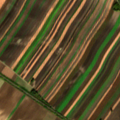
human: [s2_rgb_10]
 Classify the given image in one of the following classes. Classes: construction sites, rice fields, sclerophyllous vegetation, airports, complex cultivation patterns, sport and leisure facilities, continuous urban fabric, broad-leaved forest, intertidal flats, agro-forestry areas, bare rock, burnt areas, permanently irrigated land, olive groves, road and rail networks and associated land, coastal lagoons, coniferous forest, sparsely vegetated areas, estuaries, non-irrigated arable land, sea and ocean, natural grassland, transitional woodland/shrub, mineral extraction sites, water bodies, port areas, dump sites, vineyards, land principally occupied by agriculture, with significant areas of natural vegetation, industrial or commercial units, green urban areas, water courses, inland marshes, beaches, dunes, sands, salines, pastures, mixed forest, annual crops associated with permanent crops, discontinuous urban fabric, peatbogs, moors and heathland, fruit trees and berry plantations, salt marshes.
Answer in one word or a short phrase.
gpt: non-irrigated arable land, land principally occupied by agriculture, with significant areas of natural vegetation